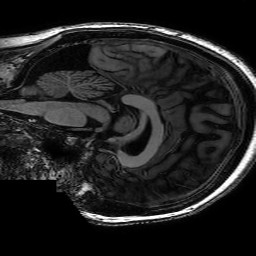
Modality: T1w
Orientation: sagittal
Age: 47
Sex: female
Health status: healthy